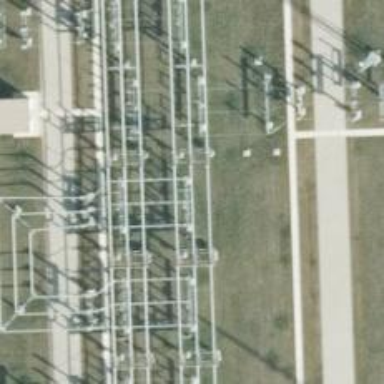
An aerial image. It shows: Busbar power line with 3 cables.